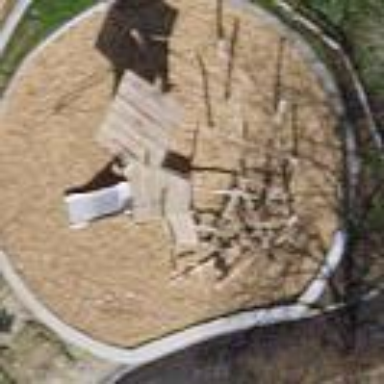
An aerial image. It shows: Playground area for leisure land.